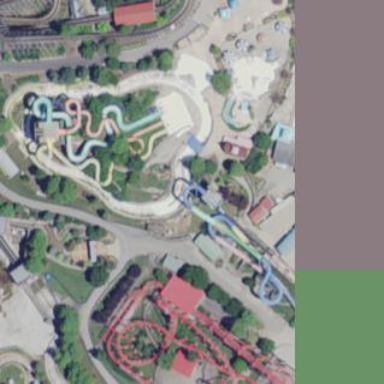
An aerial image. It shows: Water slide attraction.